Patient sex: M
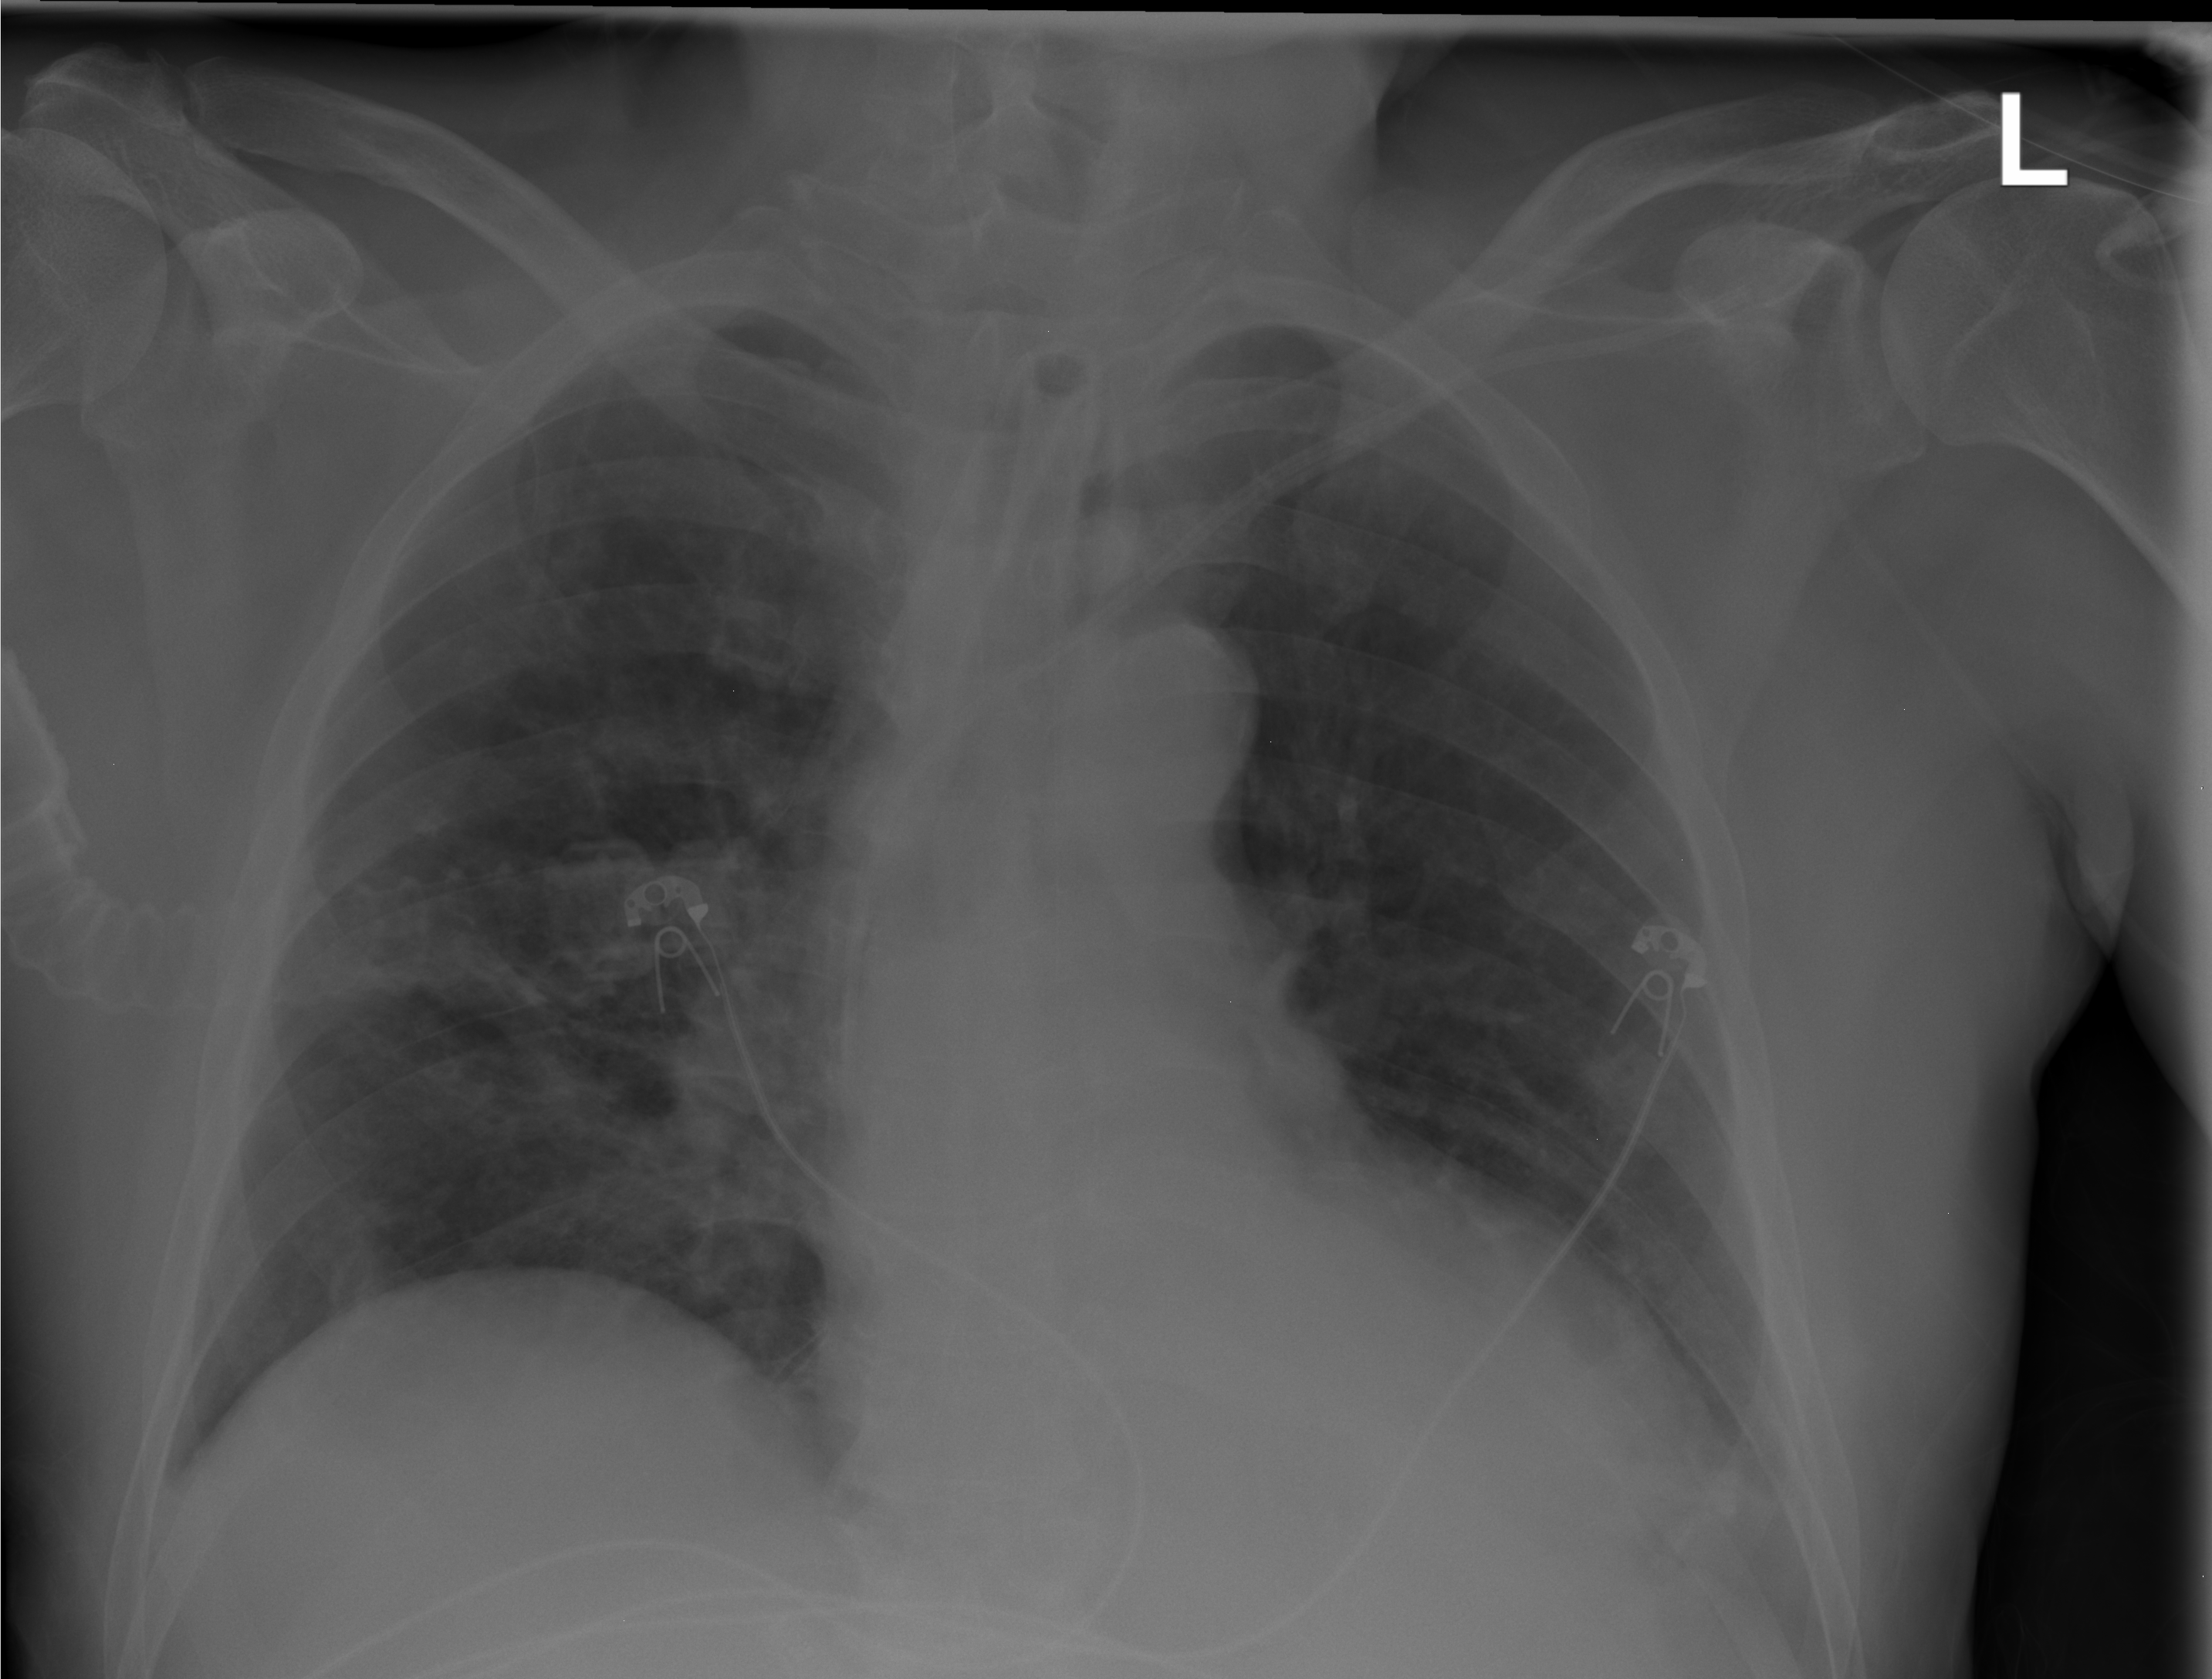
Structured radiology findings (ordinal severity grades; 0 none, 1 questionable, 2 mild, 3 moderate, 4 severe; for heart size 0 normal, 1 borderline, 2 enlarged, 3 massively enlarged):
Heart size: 2
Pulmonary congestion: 2
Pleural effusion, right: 0
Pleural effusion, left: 1
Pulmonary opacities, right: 2
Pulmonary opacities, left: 0
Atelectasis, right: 2
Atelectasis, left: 0